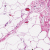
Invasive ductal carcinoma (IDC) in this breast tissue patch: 0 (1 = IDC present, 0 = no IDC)